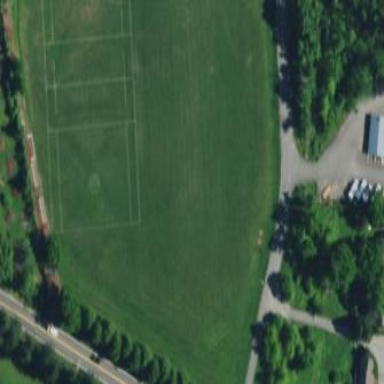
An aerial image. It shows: Grass pitch designated for soccer.